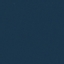
Land use / land cover: SeaLake